Field crop: maize
Growth stage: 2
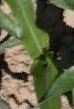
Species: maize